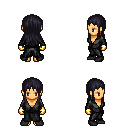
a pixel art fantasy rpg character, female body template, human, tanned skin, gray robe, magenta pants, raven unkempt hairstyle, gold gloves, black shoes, four views (front, back, left, right), 2x2 character sprite sheet, small pixel art, hard edges, no anti-aliasing